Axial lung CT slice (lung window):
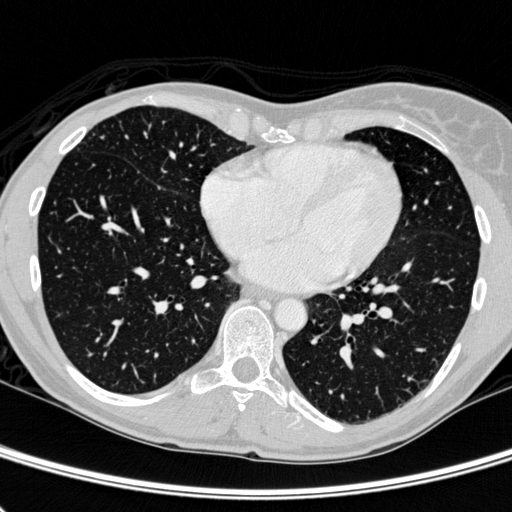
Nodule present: no